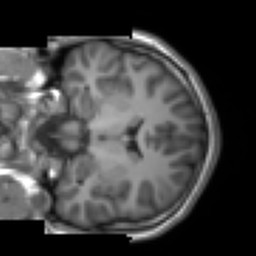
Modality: T1w
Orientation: coronal